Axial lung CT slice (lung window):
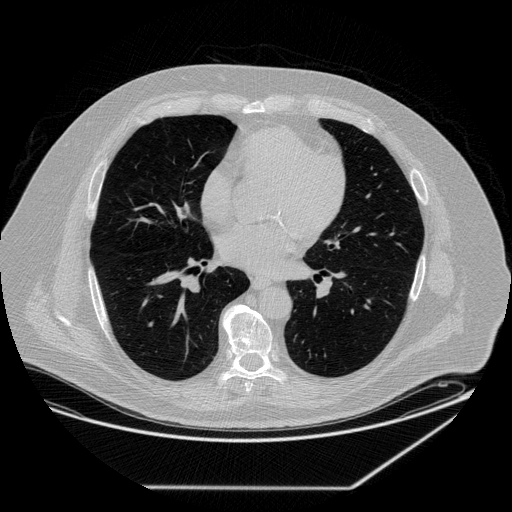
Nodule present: no